Interaction volume radius: 5 \u00c5
Interaction volume height: 20 \u00c5
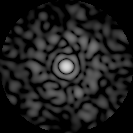
Disorder parameter: 0.8005